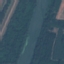
Land use / land cover class: River